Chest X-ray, AP view. Patient: 71 years old, sex M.
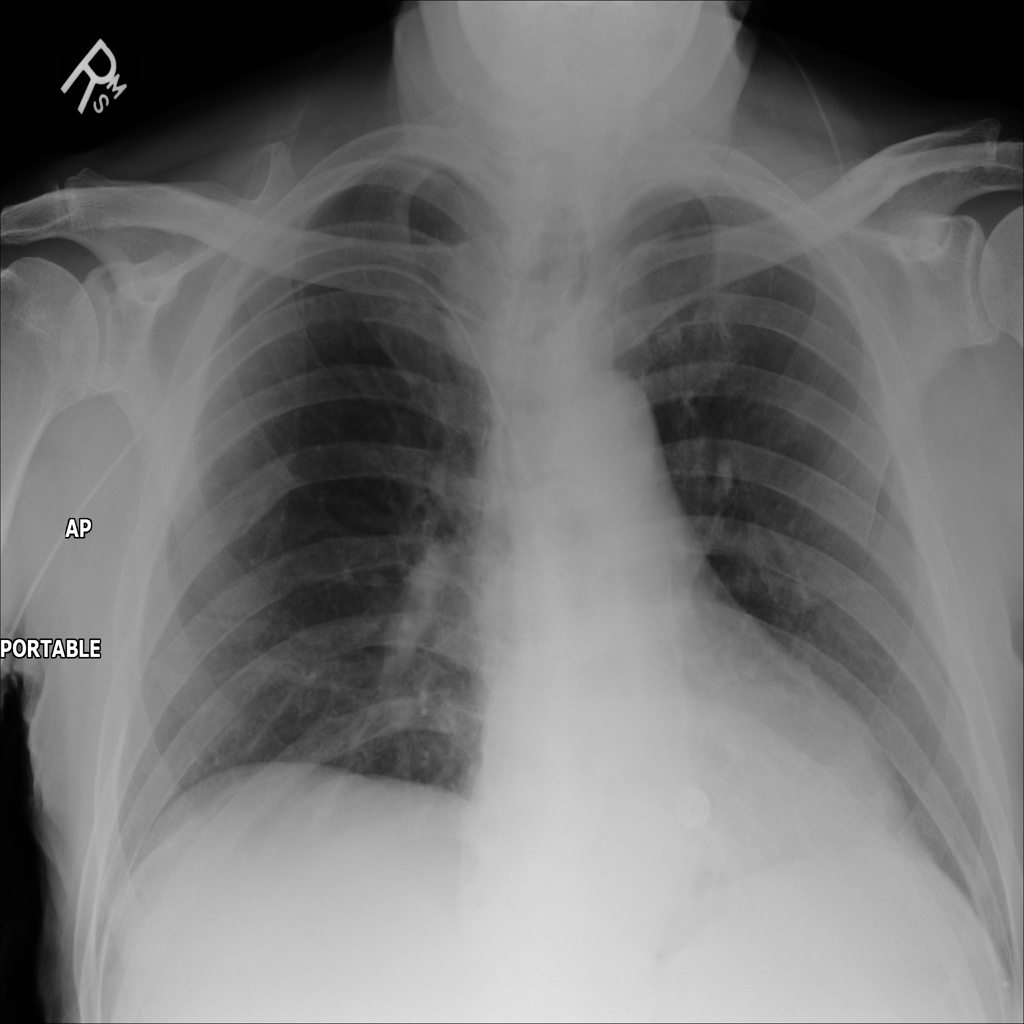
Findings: No Finding